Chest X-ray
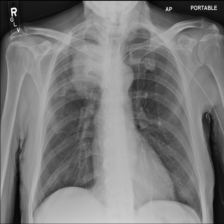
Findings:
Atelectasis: negative
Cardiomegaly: negative
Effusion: negative
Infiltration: negative
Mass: negative
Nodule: negative
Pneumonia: negative
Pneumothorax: negative
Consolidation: negative
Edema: negative
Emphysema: negative
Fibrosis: negative
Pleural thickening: negative
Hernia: negative